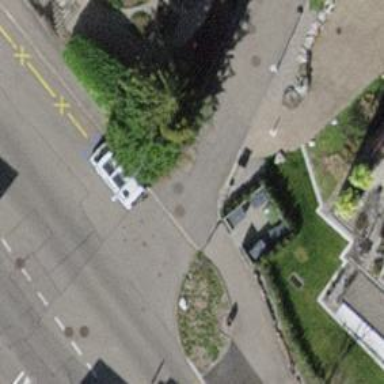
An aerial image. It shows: Power utility street cabinet.